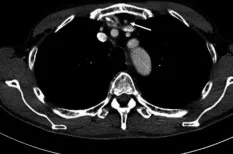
Serial postoperative contrast-enhanced CT of the chest at 3 months , a year.
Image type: radiology (ct)